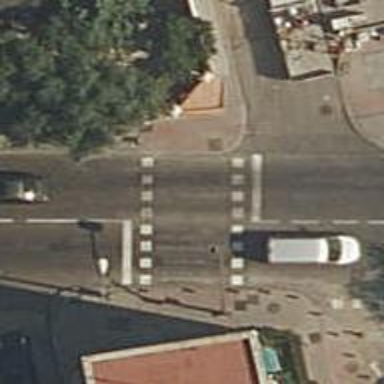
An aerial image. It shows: Road with traffic signals at the crossing.